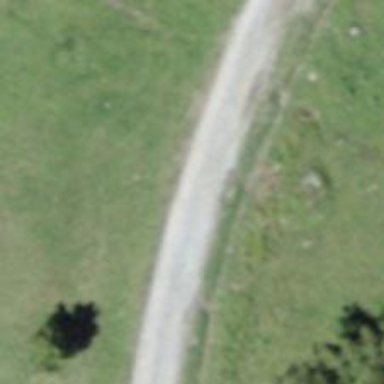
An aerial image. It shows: Unclassified road with gravel surface graded as grade2.